七年级 · 计数
如图是某商厦3月份甲、乙、丙三种品牌彩电销售量的统计图, 则该月甲、丙两种品牌彩电的销售量之和为( )

某商㢄3月份甲、乙、丙三种品牌

彩电销售量的统计图

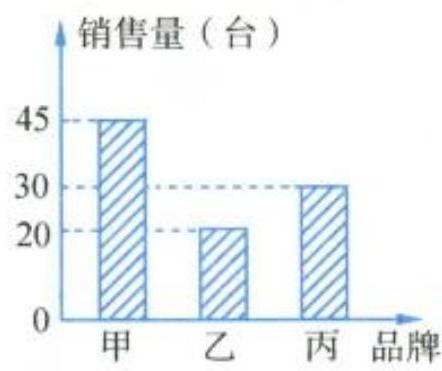
A. 50 台.
B. 65 台.
C. 75 台.
D. 95台.

答案: C
解析: 【答案】 $C$